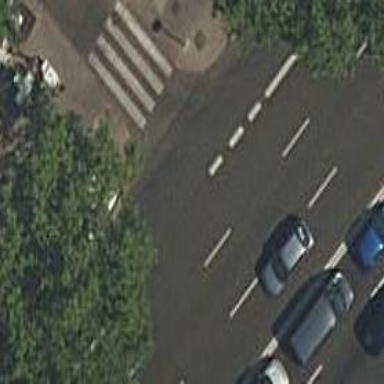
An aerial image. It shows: Cycleway with paving stones as the surface.